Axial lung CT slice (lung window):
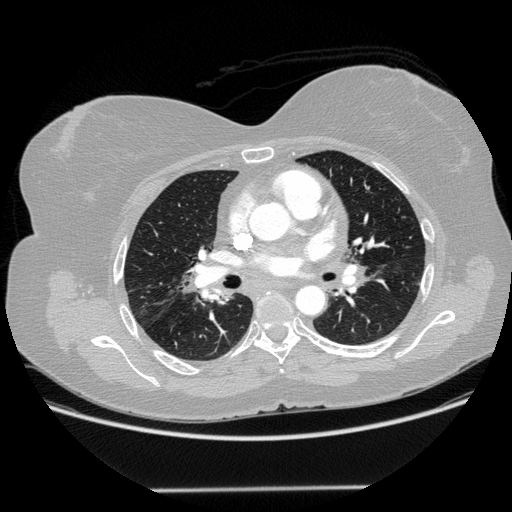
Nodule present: no